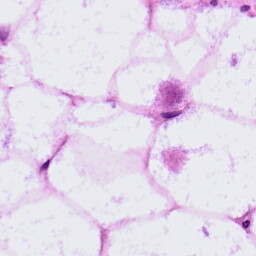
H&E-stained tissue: LymphNode